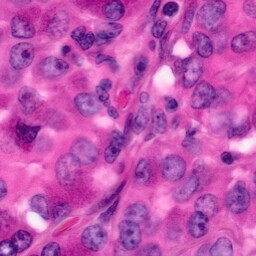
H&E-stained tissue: Pancreatic